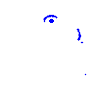
Particle: pion